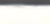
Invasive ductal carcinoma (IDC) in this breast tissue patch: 0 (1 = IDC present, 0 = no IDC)